Question: overflowians,
I am trying to represent a 3 tiered Navigation menu that are inside a Triangle (which is actually invisible) and was wondering if there is any way of being able to stack a list of items using styling inside a triangular path, and making it wrap the items correctly.
I can not seem to find a good way, or if it is even possible.
i just would like to make this as dynamic as possible so that i can reuse it a whole lot of different places that i need it for.
***EDIT *****
I also need to be able to rotate the 3 items around somehow? but i also need to be able to rotate the 3 items around, its a navigation menu system, so i want to have the naviation menu items as list items which i can template.
Thanks
Robbie

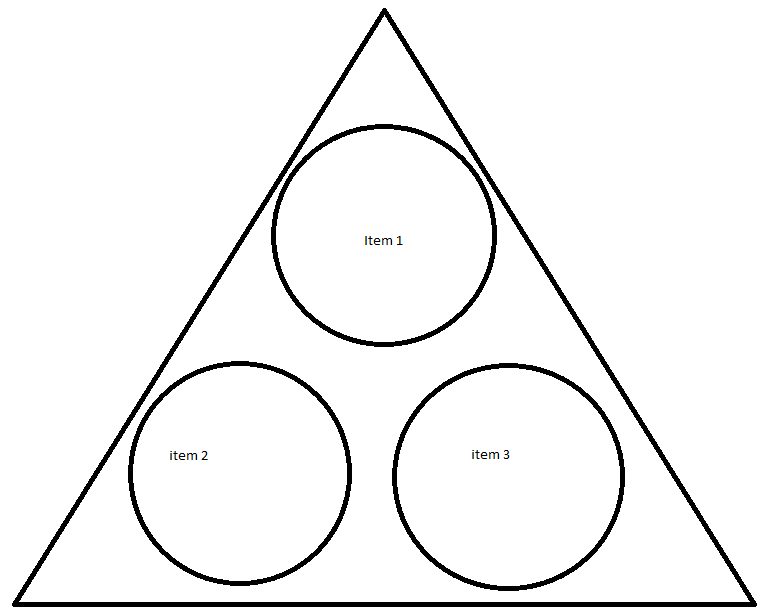
Answer: Maybe you can use a path listbox. Check this out <URL>